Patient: sex M, age 57
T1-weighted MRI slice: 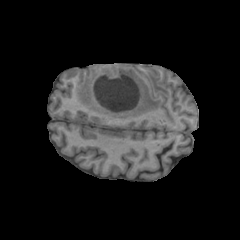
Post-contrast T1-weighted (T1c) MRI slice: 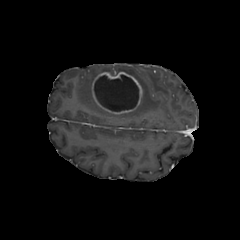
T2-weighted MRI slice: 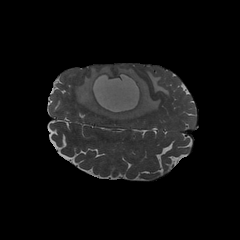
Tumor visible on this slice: yes
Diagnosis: Glioblastoma, IDH-wildtype
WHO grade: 4